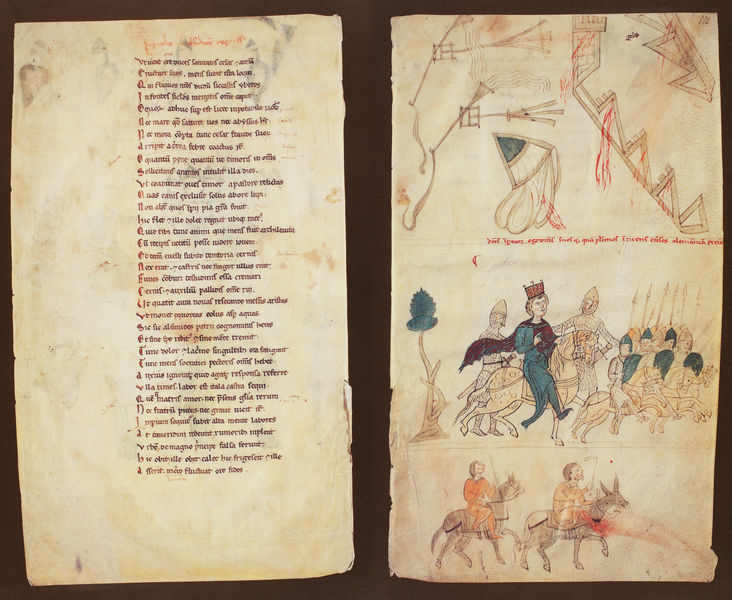
Titel: Liber ad honorem Augusti sive de rebus Siculis/ Buch zu Ehren des Kaisers Augustus oder über die Angelegenheiten Siziliens
Künstler: Pietro da Eboli
Institution: Bern, Burgbibliothek
Schlagwörter: baum, kämpfer, umhang, rot, bibel, kirche, gesang, krone, esel, pferd, pferde, reiter, schrift, vergilbt, krieg, schlacht, könig, blut, buch, religion, text, waffen, buchstaben, ritter, pergament, seiten, griechisch, mittelalter, gedicht, speer, buchseiten, latein, befestigungsanlage, buchmalerei, codex, kostruktion, mittelhochdeutsch, rubrizierung